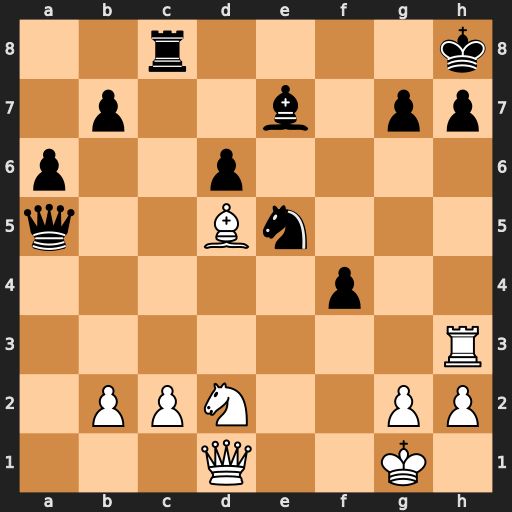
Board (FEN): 2r4k/1p2b1pp/p2p4/q2Bn3/5p2/7R/1PPN2PP/3Q2K1
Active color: w
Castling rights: -
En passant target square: -
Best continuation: Rxh7+ Kxh7 Qh5#